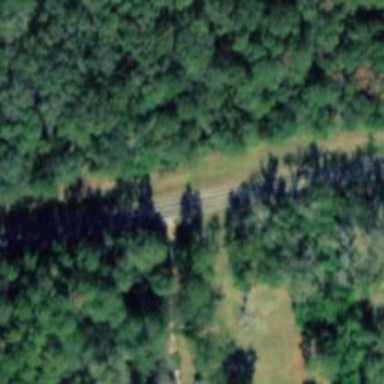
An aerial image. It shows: Tertiary road.